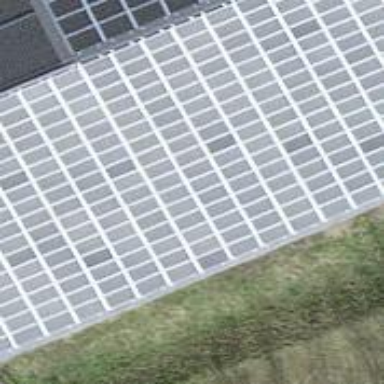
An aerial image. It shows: Solar power generator with photovoltaic panels.